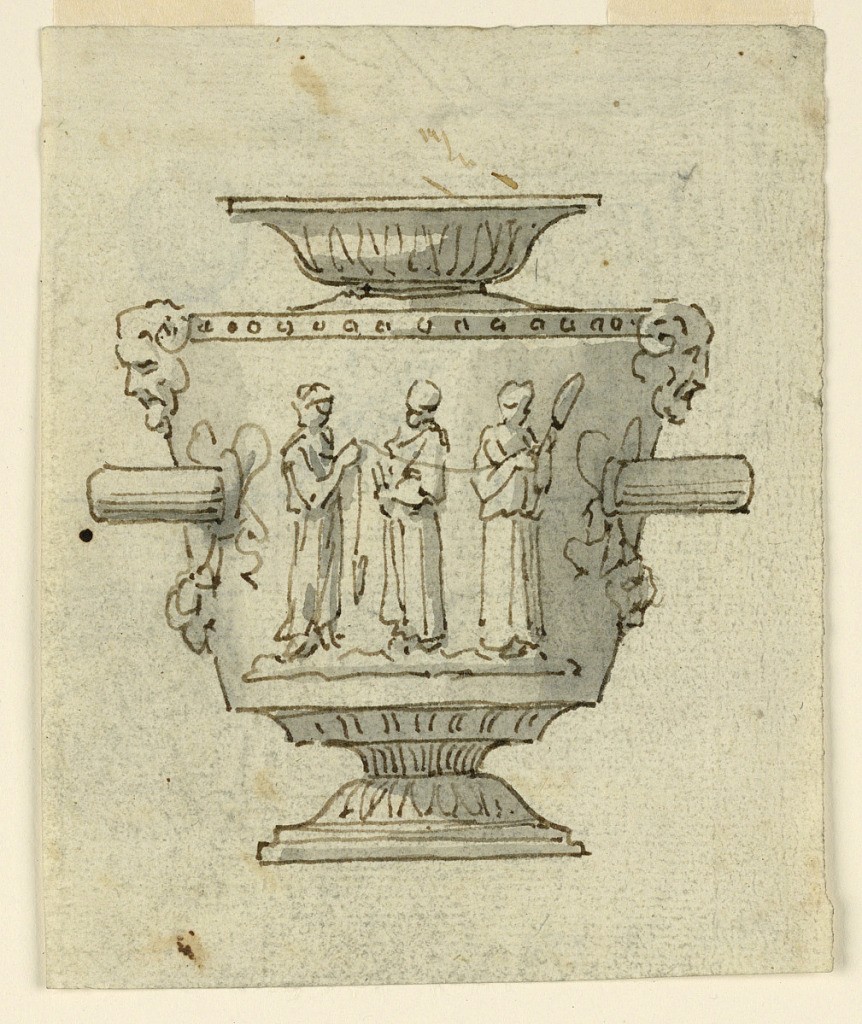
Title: Design for an Urn
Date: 1775–1800
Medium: Graphite, pen and ink on paper
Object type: Drawing
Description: Elevation of an urn decorated with three women, side handles and masks.